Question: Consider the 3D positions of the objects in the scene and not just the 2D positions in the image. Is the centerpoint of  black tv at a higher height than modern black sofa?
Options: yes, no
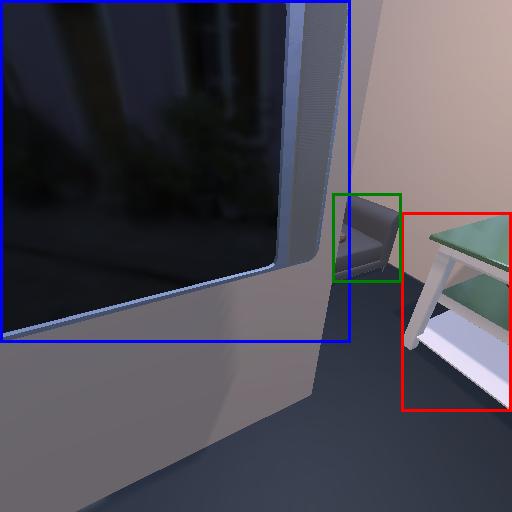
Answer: yes